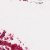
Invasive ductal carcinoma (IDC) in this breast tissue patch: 0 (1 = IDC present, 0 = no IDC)